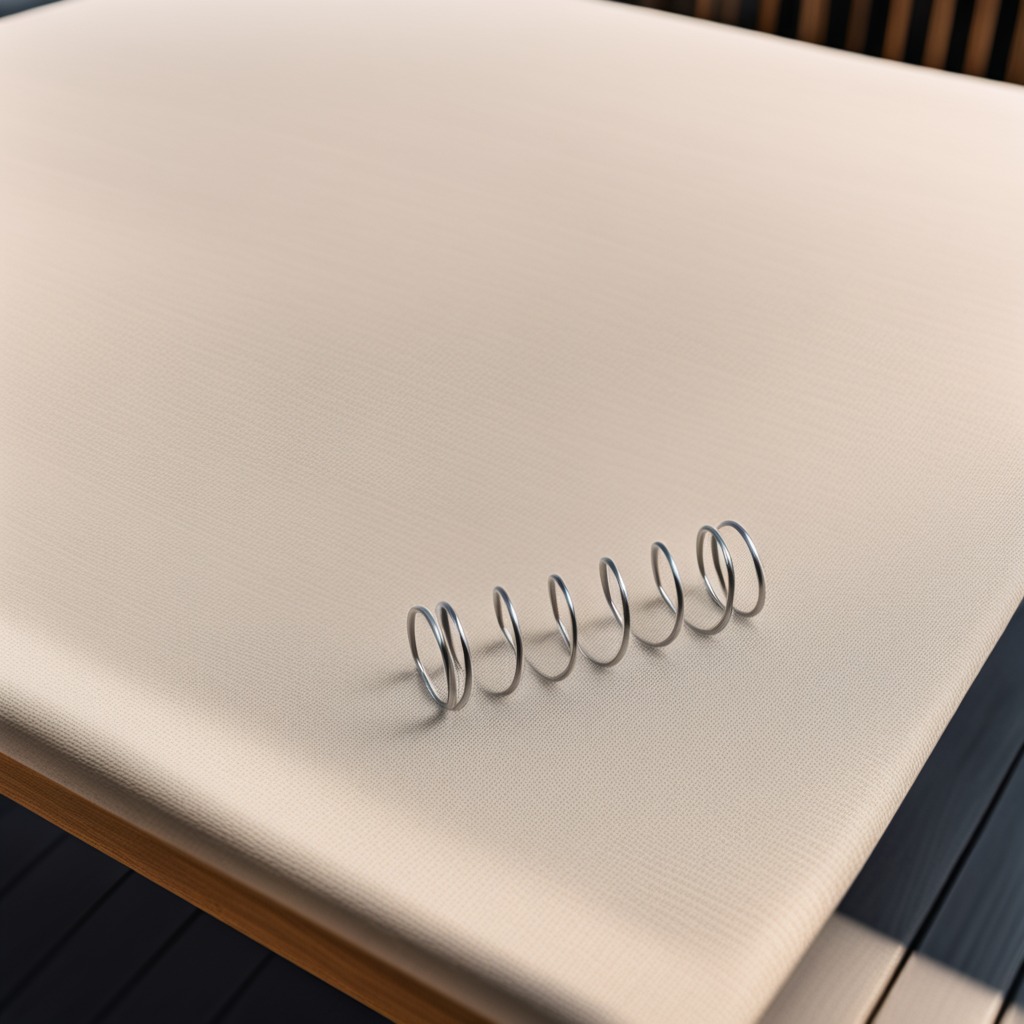
A coiled metal spring lies on the wooden table.